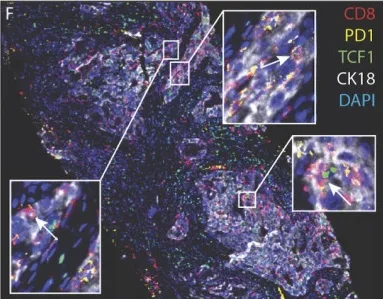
Representative histopathology of extrarenal renal cell carcinoma, demonstrating clear cell renal cell carcinoma in the spleen. (F) Immunofluorescence staining demonstrating CK18+ tumor cells with infiltrating PD1+CD8+T- cells and PD1+TCF1+CD8+T-cells (white arrows).
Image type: pathology (immunostaining)